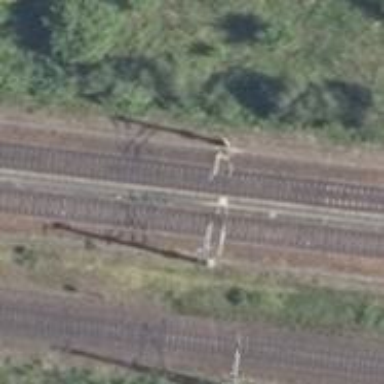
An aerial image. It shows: Milestone along the railway track with catenary mast.